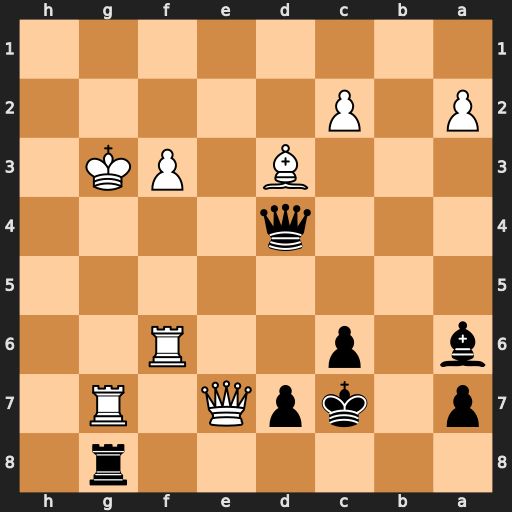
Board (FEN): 6r1/p1kpQ1R1/b1p2R2/8/3q4/3B1PK1/P1P5/8
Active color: b
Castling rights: -
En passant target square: -
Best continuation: Rxg7+ Qxg7 Qg1+ Kf4 Qxg7